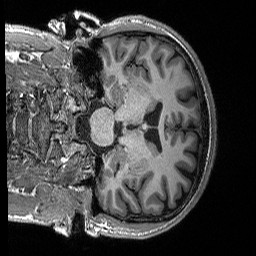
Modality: T1w
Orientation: coronal
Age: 22
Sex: male